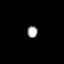
Tissue: lung
Cell type: Endothelial cells
Senescence score: 0.5861
Nuclear area (px): 118
Mean DAPI intensity: 167.924